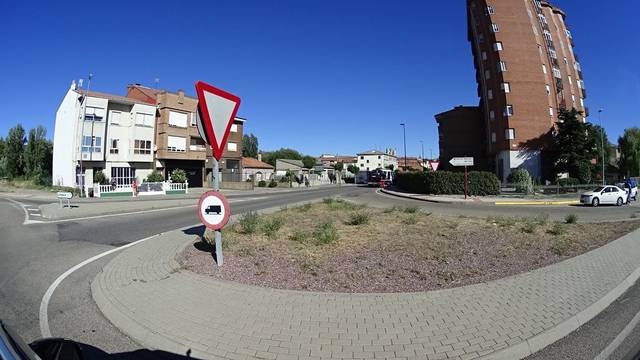
Region: Spain
Coordinates: 42.806, -5.632